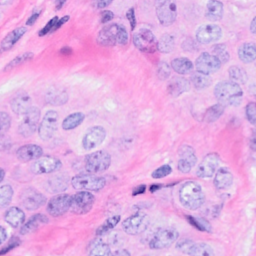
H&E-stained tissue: Breast